Aerial crown-view tile of a tropical tree (Barro Colorado Island, Panama), acquired 20241014:
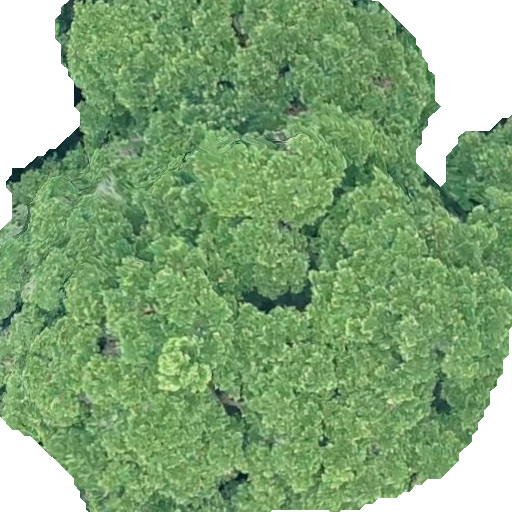
Species: Terminalia amazonia
GBIF accepted scientific name: Terminalia amazonica
Crown area: 388.144 m²